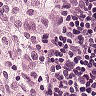
Metastatic tissue present: no